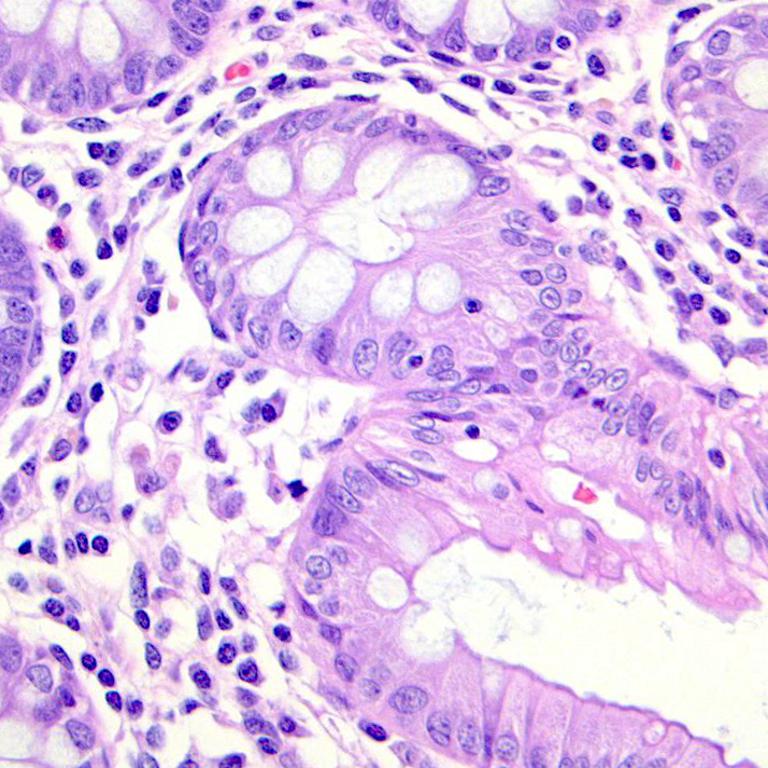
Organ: colon
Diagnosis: benign